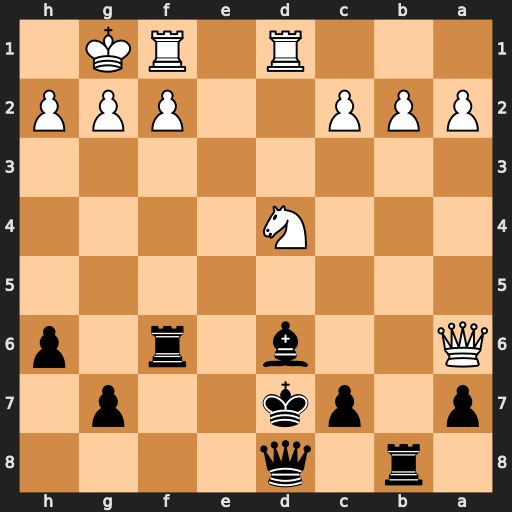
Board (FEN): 1r1q4/p1pk2p1/Q2b1r1p/8/3N4/8/PPP2PPP/3R1RK1
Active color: b
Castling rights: -
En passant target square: -
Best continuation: Bxh2+ Kxh2 Rxa6